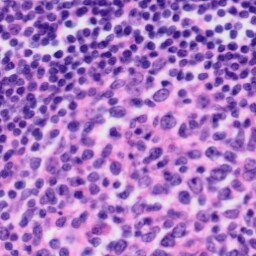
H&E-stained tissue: Tonsil